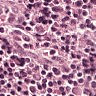
Metastatic tissue present: no